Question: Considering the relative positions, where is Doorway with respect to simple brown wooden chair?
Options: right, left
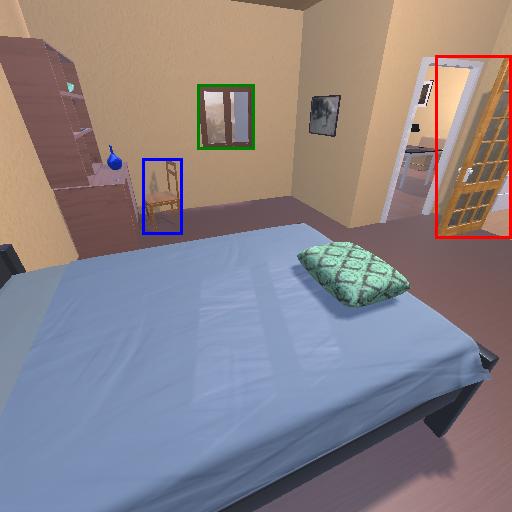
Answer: right